Interaction volume radius: 5 \u00c5
Interaction volume height: 15 \u00c5
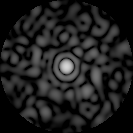
Disorder parameter: 0.8945